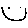
Label: smiley face